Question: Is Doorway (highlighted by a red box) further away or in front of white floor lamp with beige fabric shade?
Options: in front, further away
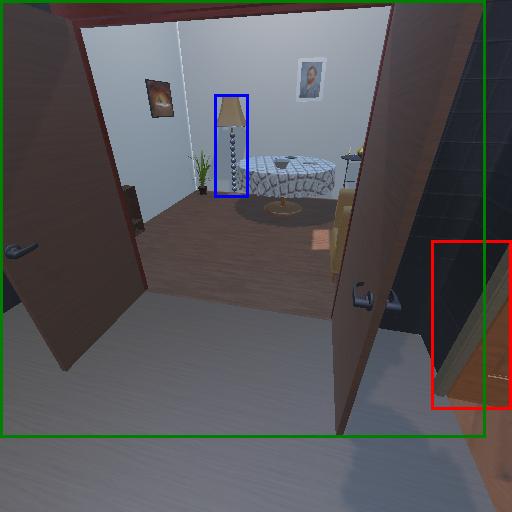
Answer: in front